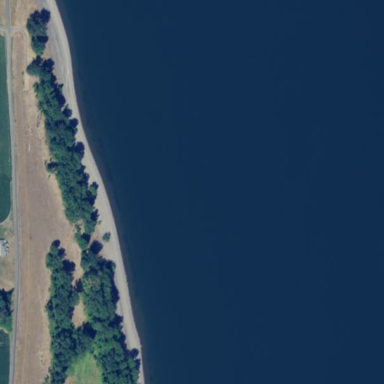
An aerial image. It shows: Sandy beach with natural surface.